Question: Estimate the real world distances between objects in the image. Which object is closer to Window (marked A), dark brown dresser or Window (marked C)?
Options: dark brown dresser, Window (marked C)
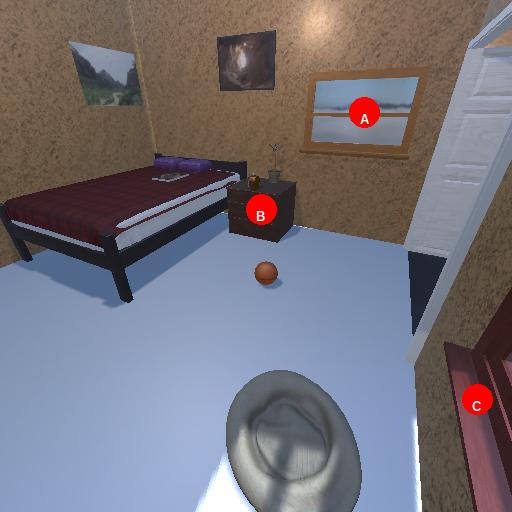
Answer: dark brown dresser